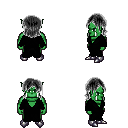
a pixel art fantasy rpg character, male body template, orc, green skin, black robe, gold greaves, gray long bangs hairstyle, metal boots, four views (front, back, left, right), 2x2 character sprite sheet, small pixel art, hard edges, no anti-aliasing